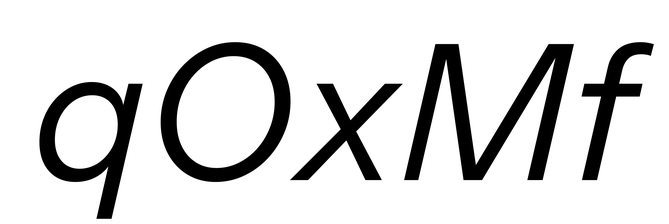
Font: InstrumentSans-Italic_Italic